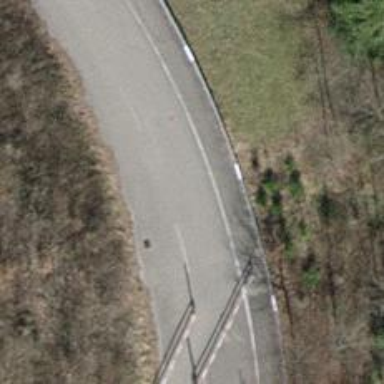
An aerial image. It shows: Asphalt cycleway.